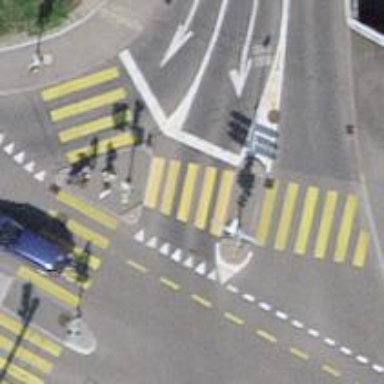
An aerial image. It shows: Crossing with traffic signals and central island.